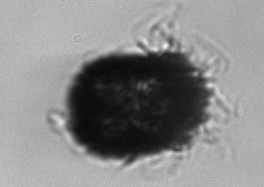
Label: Stenosemella_pacifica